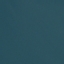
Land use / land cover: SeaLake